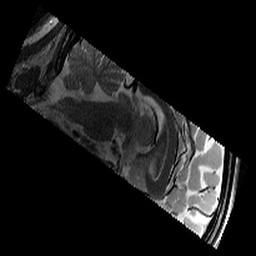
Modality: T2w
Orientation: sagittal
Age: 11
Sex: female
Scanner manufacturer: siemens
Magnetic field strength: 3 T
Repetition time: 8.46 s
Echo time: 0.067 s